Question: how can i place search icon in the search field. This icon is in the front of the search field while search button follows the search bar.
something like this-

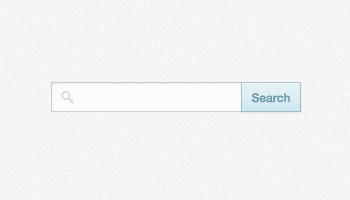
Answer: '''
input{
background: url("http://kodyrabatowe.wp.pl/img/ico/search_gr.png") top left no-repeat;
height:30px;
padding-left:25px;
}
//////////////////////////
<!-- html code -->
<input type="text" name="txtBox" >
'''